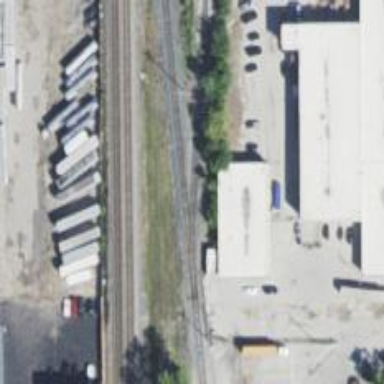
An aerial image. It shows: Rail spur service.